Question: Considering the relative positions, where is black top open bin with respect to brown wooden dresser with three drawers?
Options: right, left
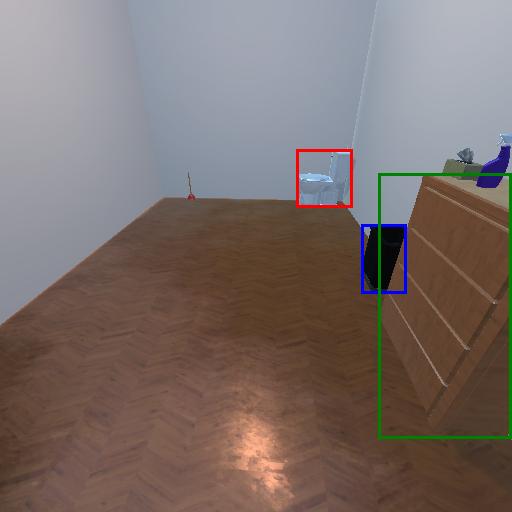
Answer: right